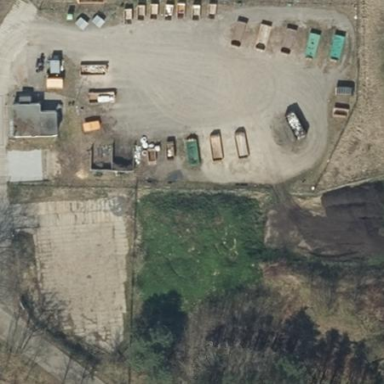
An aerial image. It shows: Recycling center for green waste and scrap metal.